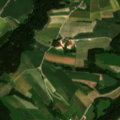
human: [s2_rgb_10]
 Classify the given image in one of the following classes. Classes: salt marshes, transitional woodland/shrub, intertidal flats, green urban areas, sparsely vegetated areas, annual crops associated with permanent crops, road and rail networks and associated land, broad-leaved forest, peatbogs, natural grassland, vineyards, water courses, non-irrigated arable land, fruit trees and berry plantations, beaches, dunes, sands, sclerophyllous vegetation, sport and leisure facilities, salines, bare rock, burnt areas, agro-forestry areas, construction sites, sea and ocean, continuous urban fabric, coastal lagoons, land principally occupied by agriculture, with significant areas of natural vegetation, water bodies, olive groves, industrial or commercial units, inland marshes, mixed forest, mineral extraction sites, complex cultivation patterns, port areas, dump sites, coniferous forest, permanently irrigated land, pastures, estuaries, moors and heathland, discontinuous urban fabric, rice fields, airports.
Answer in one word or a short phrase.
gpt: non-irrigated arable land, land principally occupied by agriculture, with significant areas of natural vegetation, coniferous forest